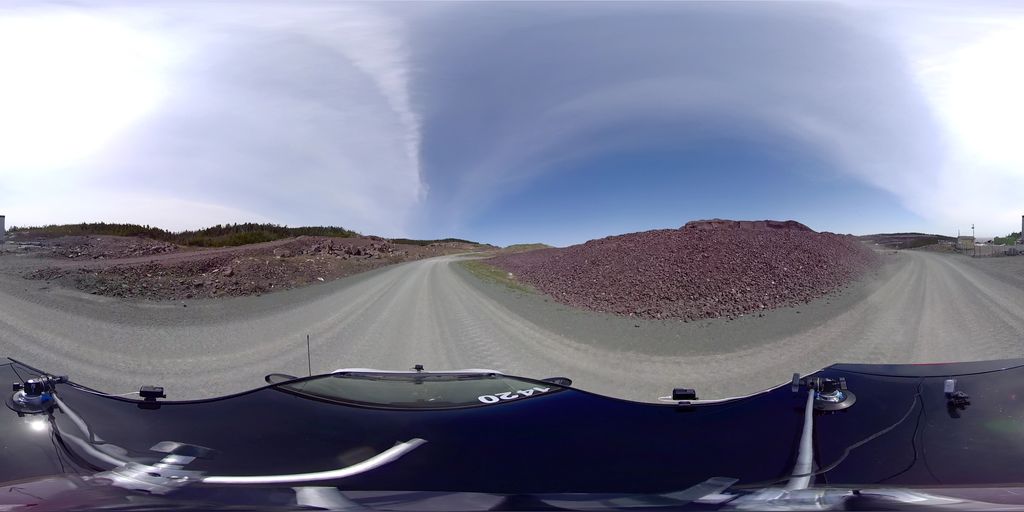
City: st_johns